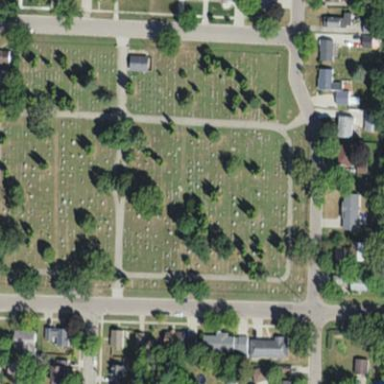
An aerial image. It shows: Cemetery.